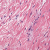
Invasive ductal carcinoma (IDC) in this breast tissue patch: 0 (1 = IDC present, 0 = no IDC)